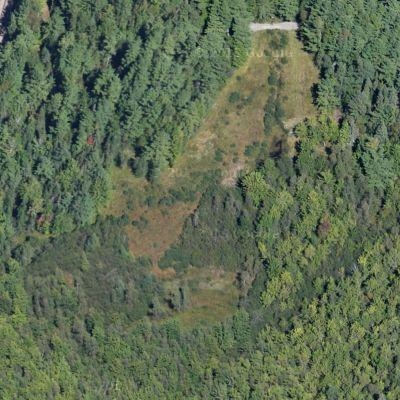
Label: Forest